Question: I have a bitmap where two large blocks of colors intersect, and I would like to find the intersection of these two blocks.

Note that I do not know the actual geometry of the two shapes, because this is all just raw pixel data.
Is there any algorithm I could use to do this?
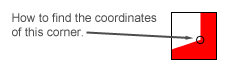
Answer: If you have all the pixel data in memory (which I'd assume you do, but this is a major sticking point) and there are only two distinct colours, all you should need to do is run a horizontal scanline to find the point where RGB changes from colour X to colour Y (note that you may need to run this scanline a few times, but in any case it's no worse than O(height)).
A simple graph traversal (BFS or DFS) will then continue to walk you down that line (you should only need 3 points and then you'll be able to form a geometric line with equation a*x + b*y + c = 0 (assuming it's not a curve)).
Repeat this scanline vertically (again, worst case it's O(width)). Find 3 points and you'll then have two lines with d*x + e*y + f = 0. Using a little bit of comp. geom, the intersection of these two lines will give you your point.